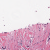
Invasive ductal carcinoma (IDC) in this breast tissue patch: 0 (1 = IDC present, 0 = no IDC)